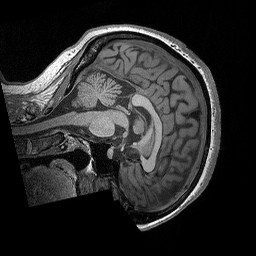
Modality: T1w
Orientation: sagittal
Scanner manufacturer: siemens
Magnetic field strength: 3 T
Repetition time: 2.3 s
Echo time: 0.00298 s